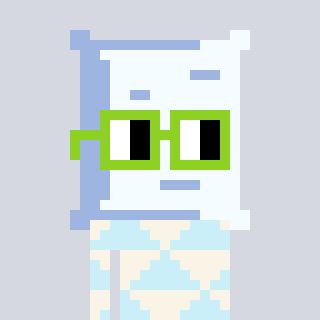
a pixel art character with square light green glasses, a pillow-shaped head and a cold-colored body on a cool background